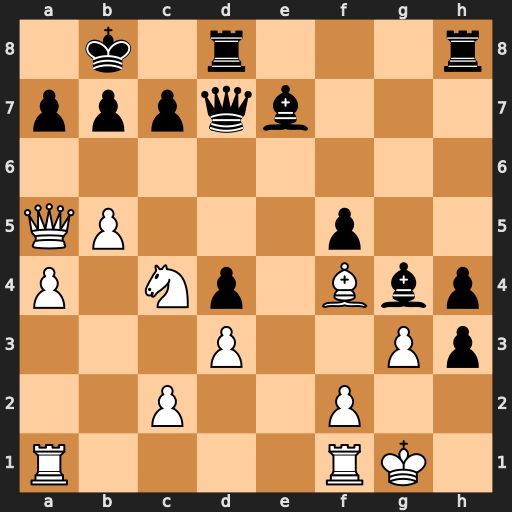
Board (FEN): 1k1r3r/pppqb3/8/QP3p2/P1Np1Bbp/3P2Pp/2P2P2/R4RK1
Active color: w
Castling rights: -
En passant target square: -
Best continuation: b6 h2+ Kxh2 hxg3+ Kg1